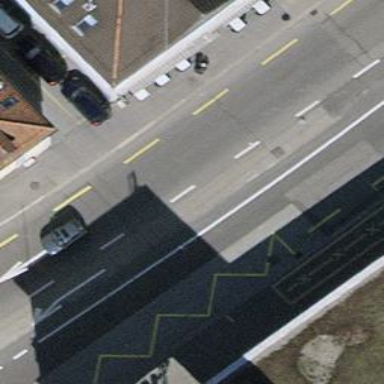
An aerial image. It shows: Trolleybus stop position for public transport.